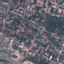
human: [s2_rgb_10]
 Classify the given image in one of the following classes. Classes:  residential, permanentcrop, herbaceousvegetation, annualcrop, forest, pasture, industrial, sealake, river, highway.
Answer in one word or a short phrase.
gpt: Residential